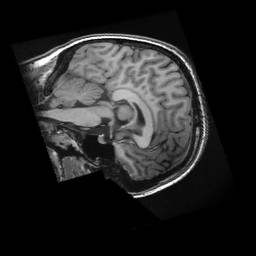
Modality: T1w
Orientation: sagittal
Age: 34
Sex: female
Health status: healthy
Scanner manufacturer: ge
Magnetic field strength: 3 T
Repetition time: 0.00842 s
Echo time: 0.00308 s